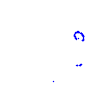
Particle: proton